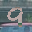
Label: 9